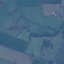
Label: Pasture